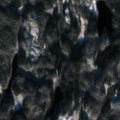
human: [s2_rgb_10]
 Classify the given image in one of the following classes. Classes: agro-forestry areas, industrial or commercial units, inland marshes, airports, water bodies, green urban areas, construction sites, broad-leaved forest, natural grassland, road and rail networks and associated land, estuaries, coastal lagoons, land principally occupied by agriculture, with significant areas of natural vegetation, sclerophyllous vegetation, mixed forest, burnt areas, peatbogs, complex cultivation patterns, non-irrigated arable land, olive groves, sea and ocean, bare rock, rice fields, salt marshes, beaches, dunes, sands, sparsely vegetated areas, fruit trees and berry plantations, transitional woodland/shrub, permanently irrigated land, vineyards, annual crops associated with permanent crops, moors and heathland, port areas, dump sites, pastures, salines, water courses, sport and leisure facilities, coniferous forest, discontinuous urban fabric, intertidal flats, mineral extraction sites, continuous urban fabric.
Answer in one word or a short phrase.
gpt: coniferous forest, mixed forest, transitional woodland/shrub